Interaction volume radius: 10 \u00c5
Interaction volume height: 10 \u00c5
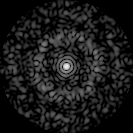
Disorder parameter: 0.8651